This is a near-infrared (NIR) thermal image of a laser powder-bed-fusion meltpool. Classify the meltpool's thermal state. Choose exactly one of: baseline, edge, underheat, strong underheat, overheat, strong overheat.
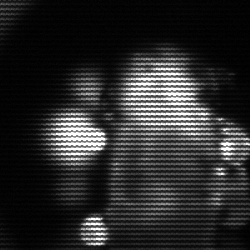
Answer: strong underheat